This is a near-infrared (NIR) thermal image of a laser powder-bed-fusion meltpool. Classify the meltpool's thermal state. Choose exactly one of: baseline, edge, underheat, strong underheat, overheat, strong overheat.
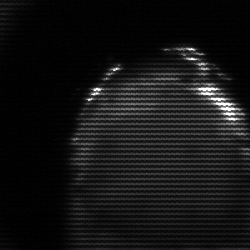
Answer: edge